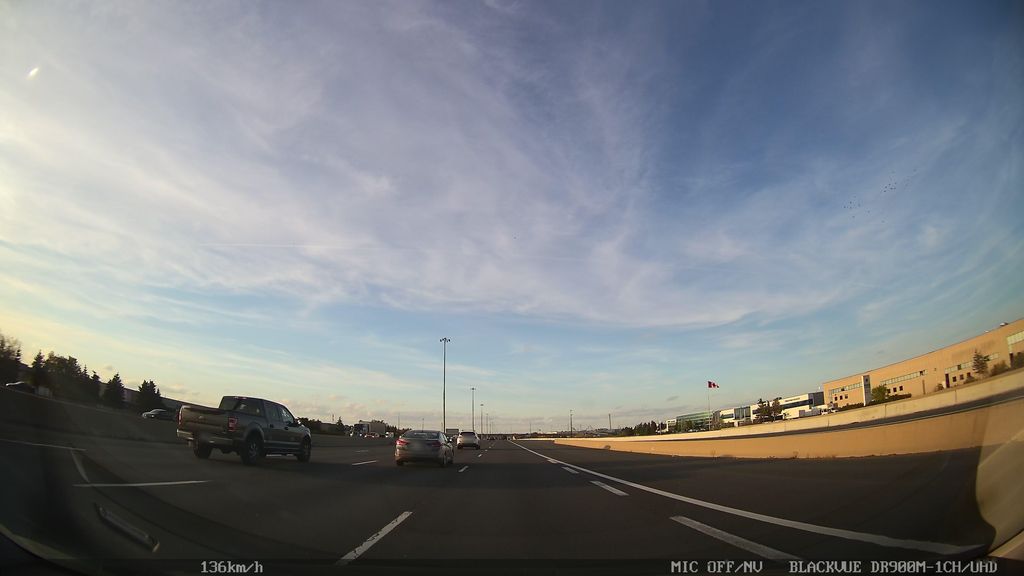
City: toronto